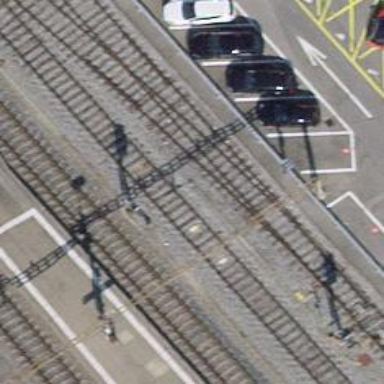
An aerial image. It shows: Railway signal.